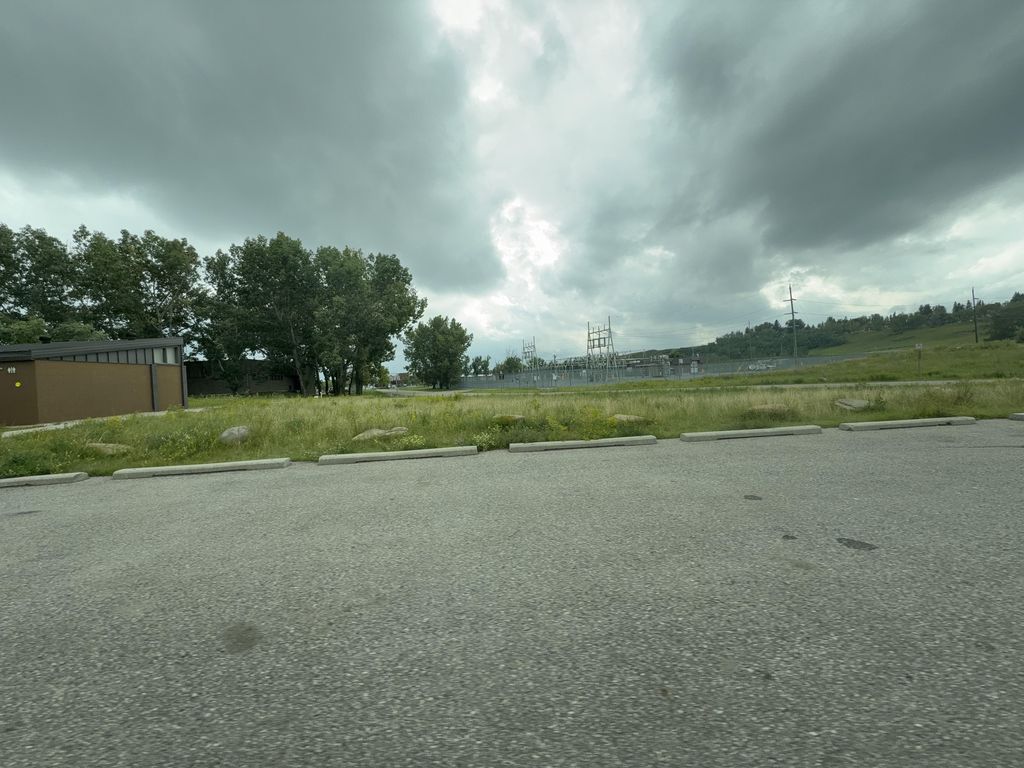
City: calgary